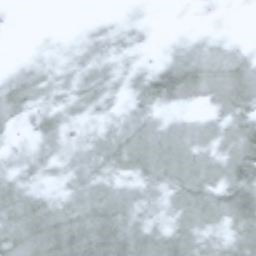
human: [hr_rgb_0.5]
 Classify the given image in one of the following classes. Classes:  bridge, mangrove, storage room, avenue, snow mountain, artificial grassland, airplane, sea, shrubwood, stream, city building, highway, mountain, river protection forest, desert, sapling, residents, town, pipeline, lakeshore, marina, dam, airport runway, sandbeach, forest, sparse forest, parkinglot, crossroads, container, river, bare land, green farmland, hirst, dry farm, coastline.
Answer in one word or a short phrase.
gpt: snow mountain